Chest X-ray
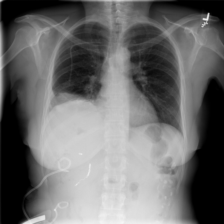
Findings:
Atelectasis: negative
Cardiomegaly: negative
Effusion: positive
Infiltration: negative
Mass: negative
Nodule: negative
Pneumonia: negative
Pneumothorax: negative
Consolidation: negative
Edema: negative
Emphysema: negative
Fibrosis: negative
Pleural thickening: negative
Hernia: negative